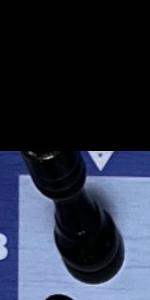
Label: Rook_Black